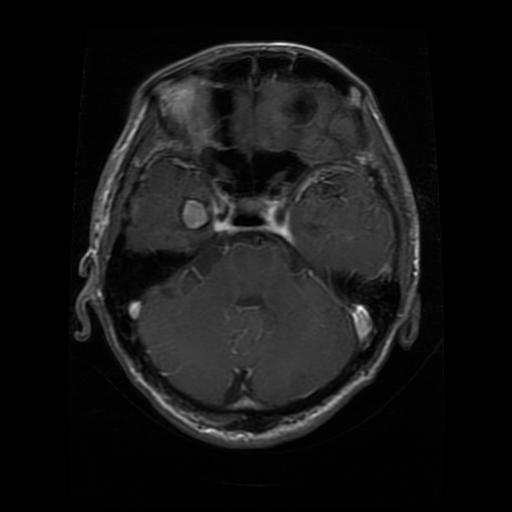
Label: glioma